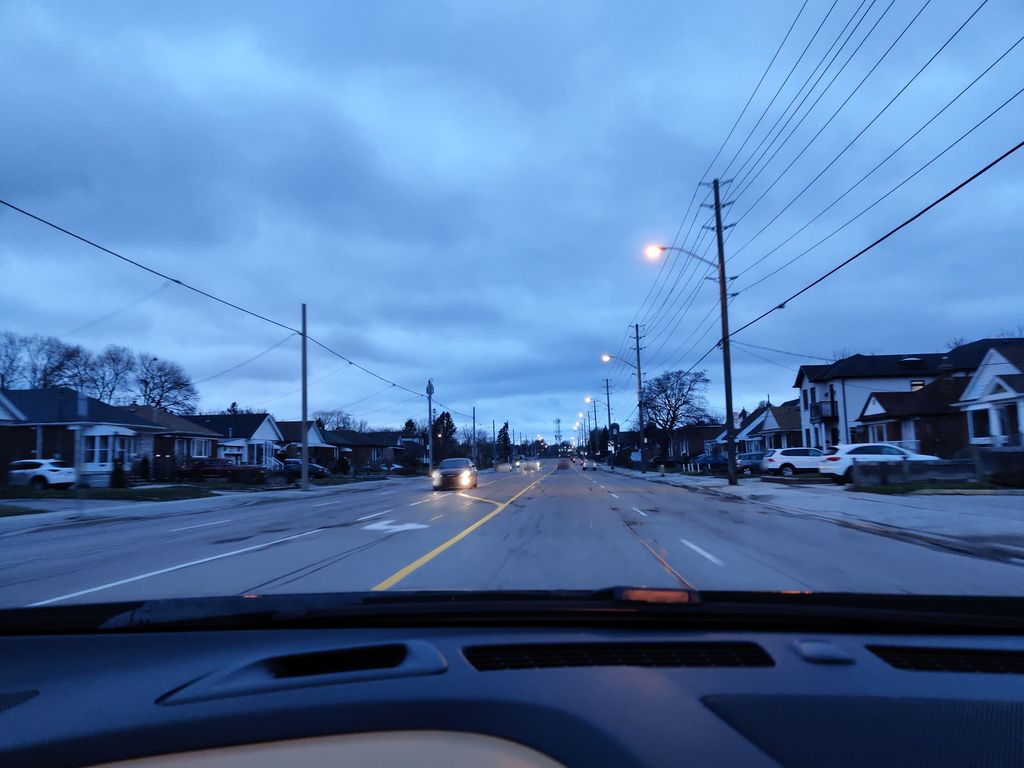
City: toronto